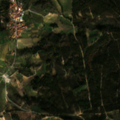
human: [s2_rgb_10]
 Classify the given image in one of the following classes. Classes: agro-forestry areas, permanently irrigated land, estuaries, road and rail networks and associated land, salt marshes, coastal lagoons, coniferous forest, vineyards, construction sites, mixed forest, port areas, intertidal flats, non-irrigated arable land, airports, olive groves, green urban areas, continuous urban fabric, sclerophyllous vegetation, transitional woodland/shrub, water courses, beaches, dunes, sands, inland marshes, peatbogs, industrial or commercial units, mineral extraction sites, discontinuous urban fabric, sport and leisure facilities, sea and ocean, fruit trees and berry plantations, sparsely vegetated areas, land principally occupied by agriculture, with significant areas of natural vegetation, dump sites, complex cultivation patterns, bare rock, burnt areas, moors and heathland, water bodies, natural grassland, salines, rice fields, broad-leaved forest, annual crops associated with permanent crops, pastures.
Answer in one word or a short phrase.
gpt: vineyards, complex cultivation patterns, land principally occupied by agriculture, with significant areas of natural vegetation, broad-leaved forest, transitional woodland/shrub